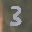
Label: 3